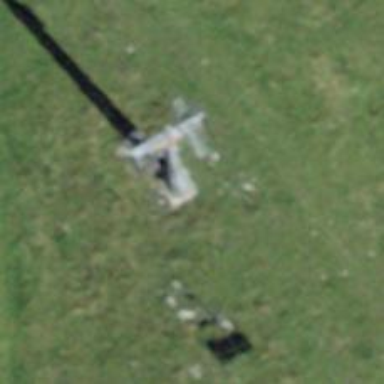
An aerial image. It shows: Pylon for aerialway.